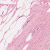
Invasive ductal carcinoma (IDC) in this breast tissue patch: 1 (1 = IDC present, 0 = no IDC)